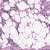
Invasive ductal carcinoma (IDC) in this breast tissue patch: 1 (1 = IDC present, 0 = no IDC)